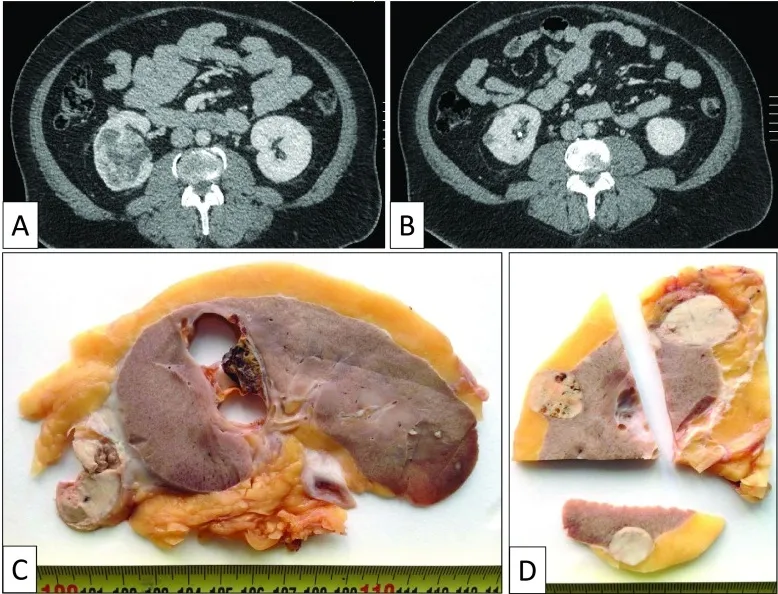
CT scans show multiple tumors in the right kidney (
A and
B). Gross examination displays a yellowish central tumor with solid-cystic areas corresponding to a clear cell renal cell carcinoma (
C) and four peripheral whitish tumors and several intrarenal micronodules corresponding to biphasic squamoid alveolar renal cell carcinomas (
C and
D).
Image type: radiology (ct)